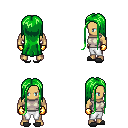
a pixel art fantasy rpg character, male body template, human, tanned skin, white sleeveless shirt, white pants, green extra-long hairstyle, gold gloves, gray slippers, four views (front, back, left, right), 2x2 character sprite sheet, small pixel art, hard edges, no anti-aliasing